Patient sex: F
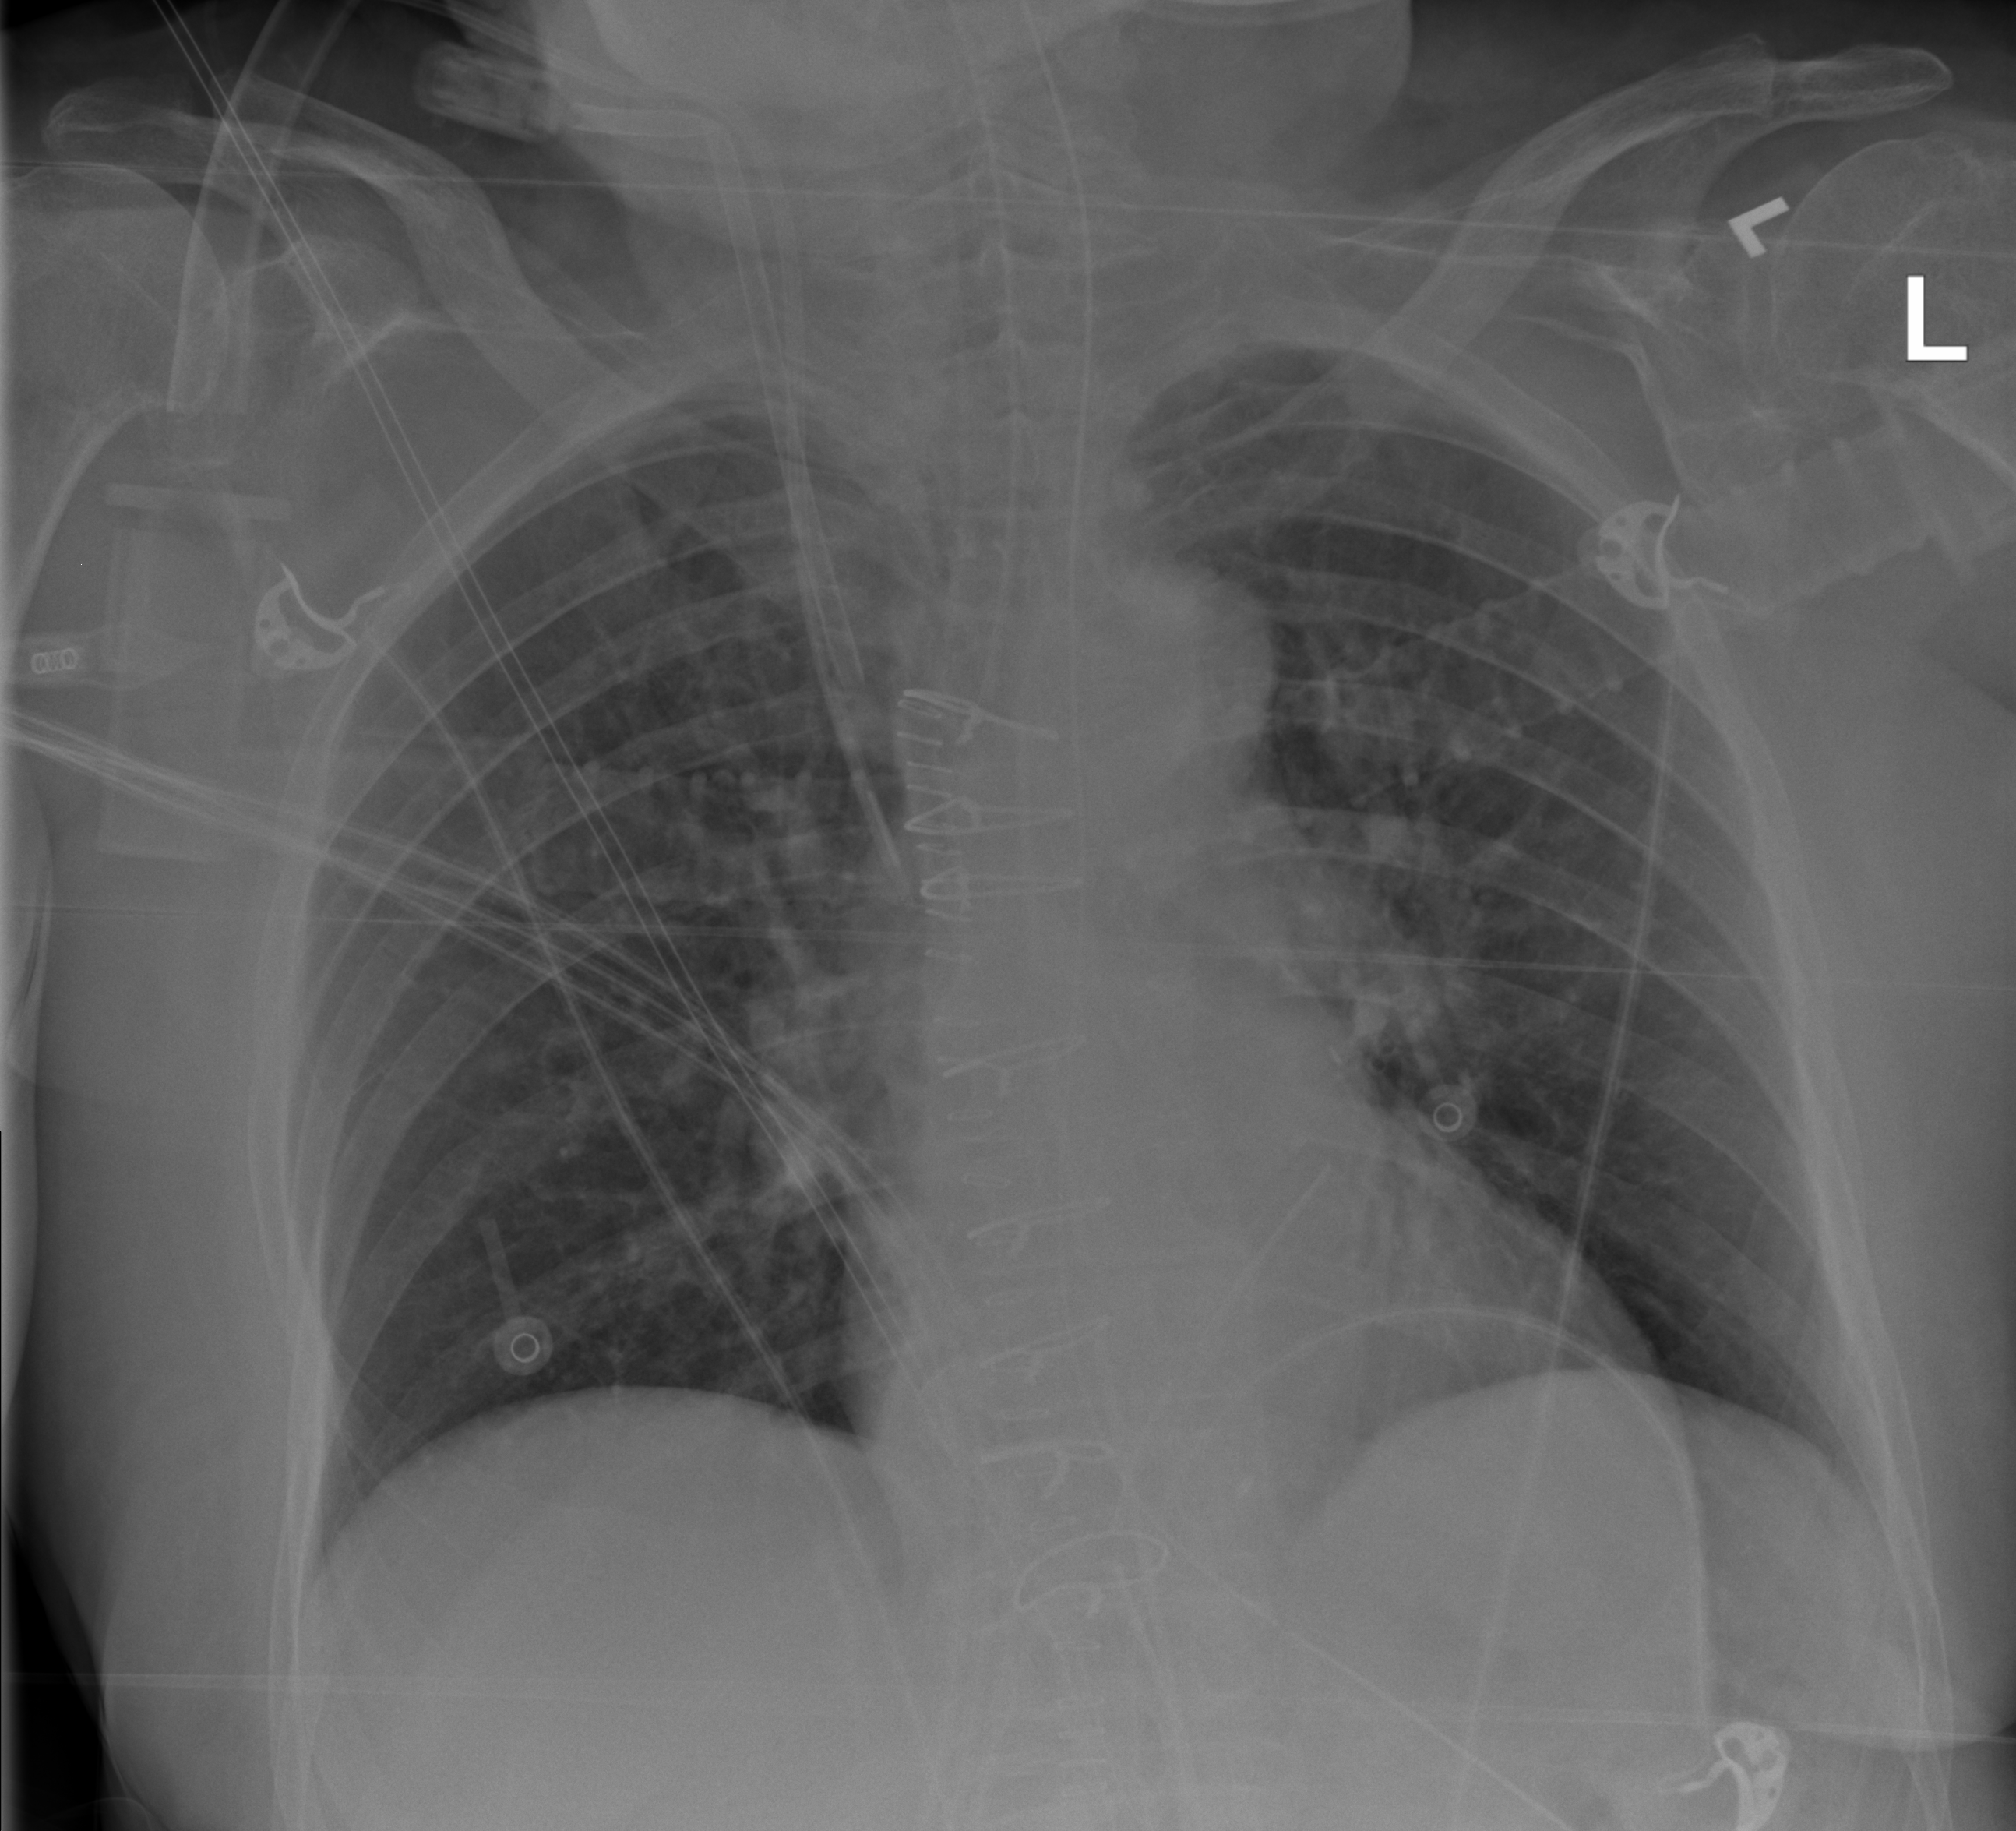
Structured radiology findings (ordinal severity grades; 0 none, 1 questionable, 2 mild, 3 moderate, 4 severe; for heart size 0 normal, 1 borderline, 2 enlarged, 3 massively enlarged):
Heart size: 0
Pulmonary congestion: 0
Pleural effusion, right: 0
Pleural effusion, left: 0
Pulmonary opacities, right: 0
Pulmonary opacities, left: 0
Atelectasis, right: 0
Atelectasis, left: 0